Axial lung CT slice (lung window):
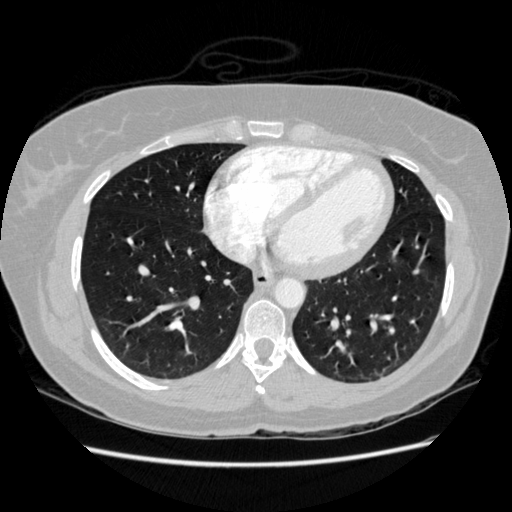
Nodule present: no